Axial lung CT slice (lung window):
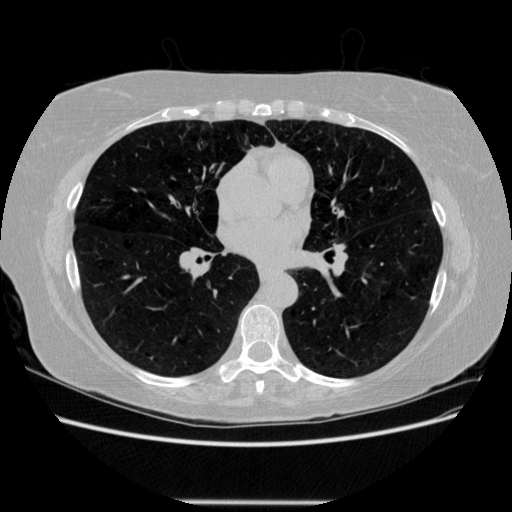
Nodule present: no